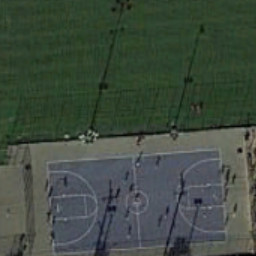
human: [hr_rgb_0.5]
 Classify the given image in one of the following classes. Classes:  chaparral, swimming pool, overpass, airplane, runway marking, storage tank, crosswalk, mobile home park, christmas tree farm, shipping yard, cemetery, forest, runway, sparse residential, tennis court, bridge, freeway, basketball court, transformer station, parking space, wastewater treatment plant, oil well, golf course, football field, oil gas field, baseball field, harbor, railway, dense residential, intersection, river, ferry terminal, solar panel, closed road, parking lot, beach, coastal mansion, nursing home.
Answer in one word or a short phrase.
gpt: basketball court